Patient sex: M
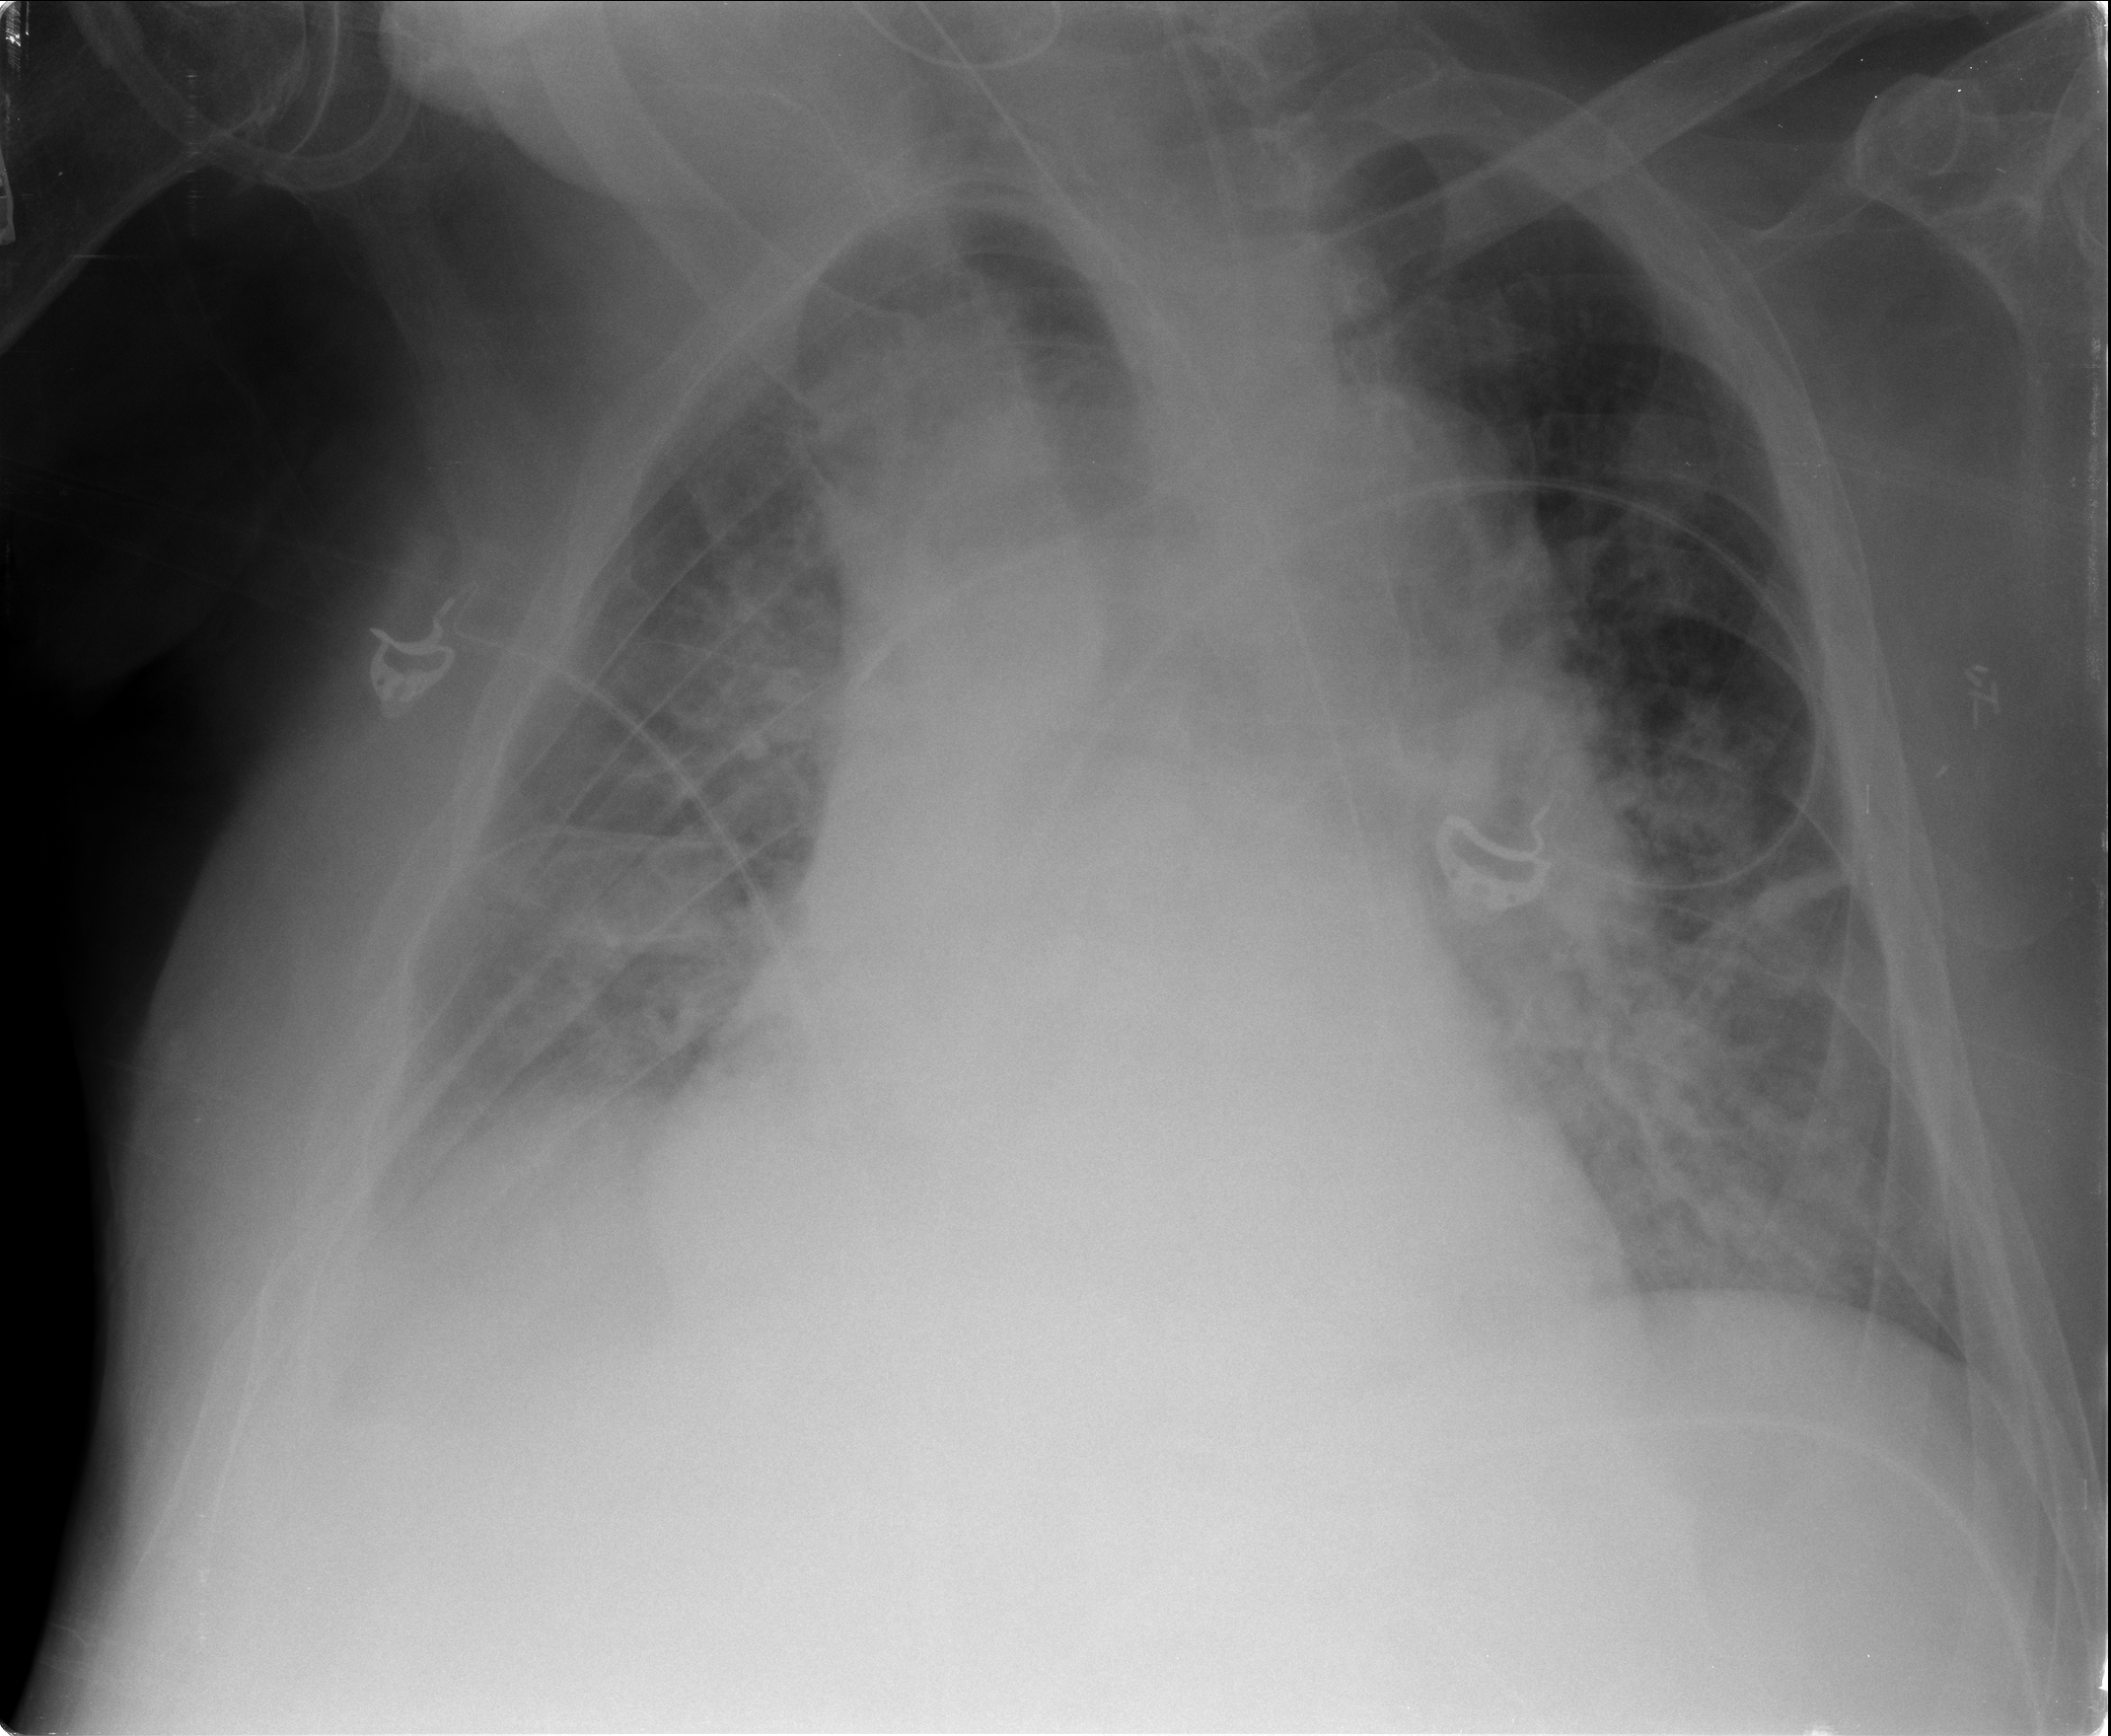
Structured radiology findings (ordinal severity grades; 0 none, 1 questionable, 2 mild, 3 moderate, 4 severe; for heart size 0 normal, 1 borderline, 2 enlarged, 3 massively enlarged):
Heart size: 2
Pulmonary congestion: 2
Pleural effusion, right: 2
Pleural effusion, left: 2
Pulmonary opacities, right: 1
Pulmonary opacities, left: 2
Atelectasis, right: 2
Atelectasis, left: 2